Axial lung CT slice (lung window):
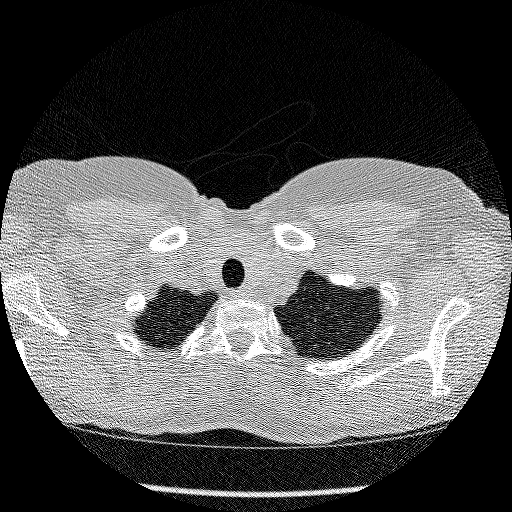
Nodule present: no